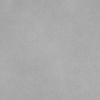
Label: dusty